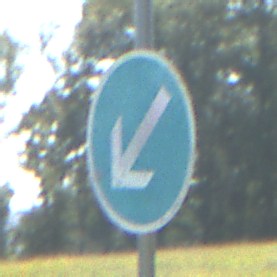
Verkehrszeichen: VorgeschriebeneVorbeifahrtLinks
Umgebung: Outdoor, Nature
Tageszeit: Midday
Wetter: Clear
Licht: Natural
Jahreszeit: NotSpecified
Kontrast: HighContrast